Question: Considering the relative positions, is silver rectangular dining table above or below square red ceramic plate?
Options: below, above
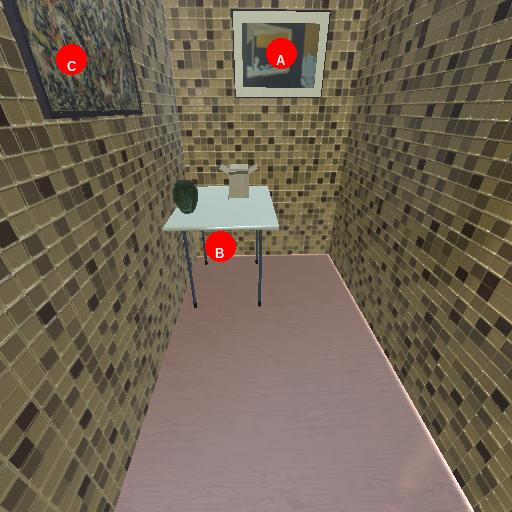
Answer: below